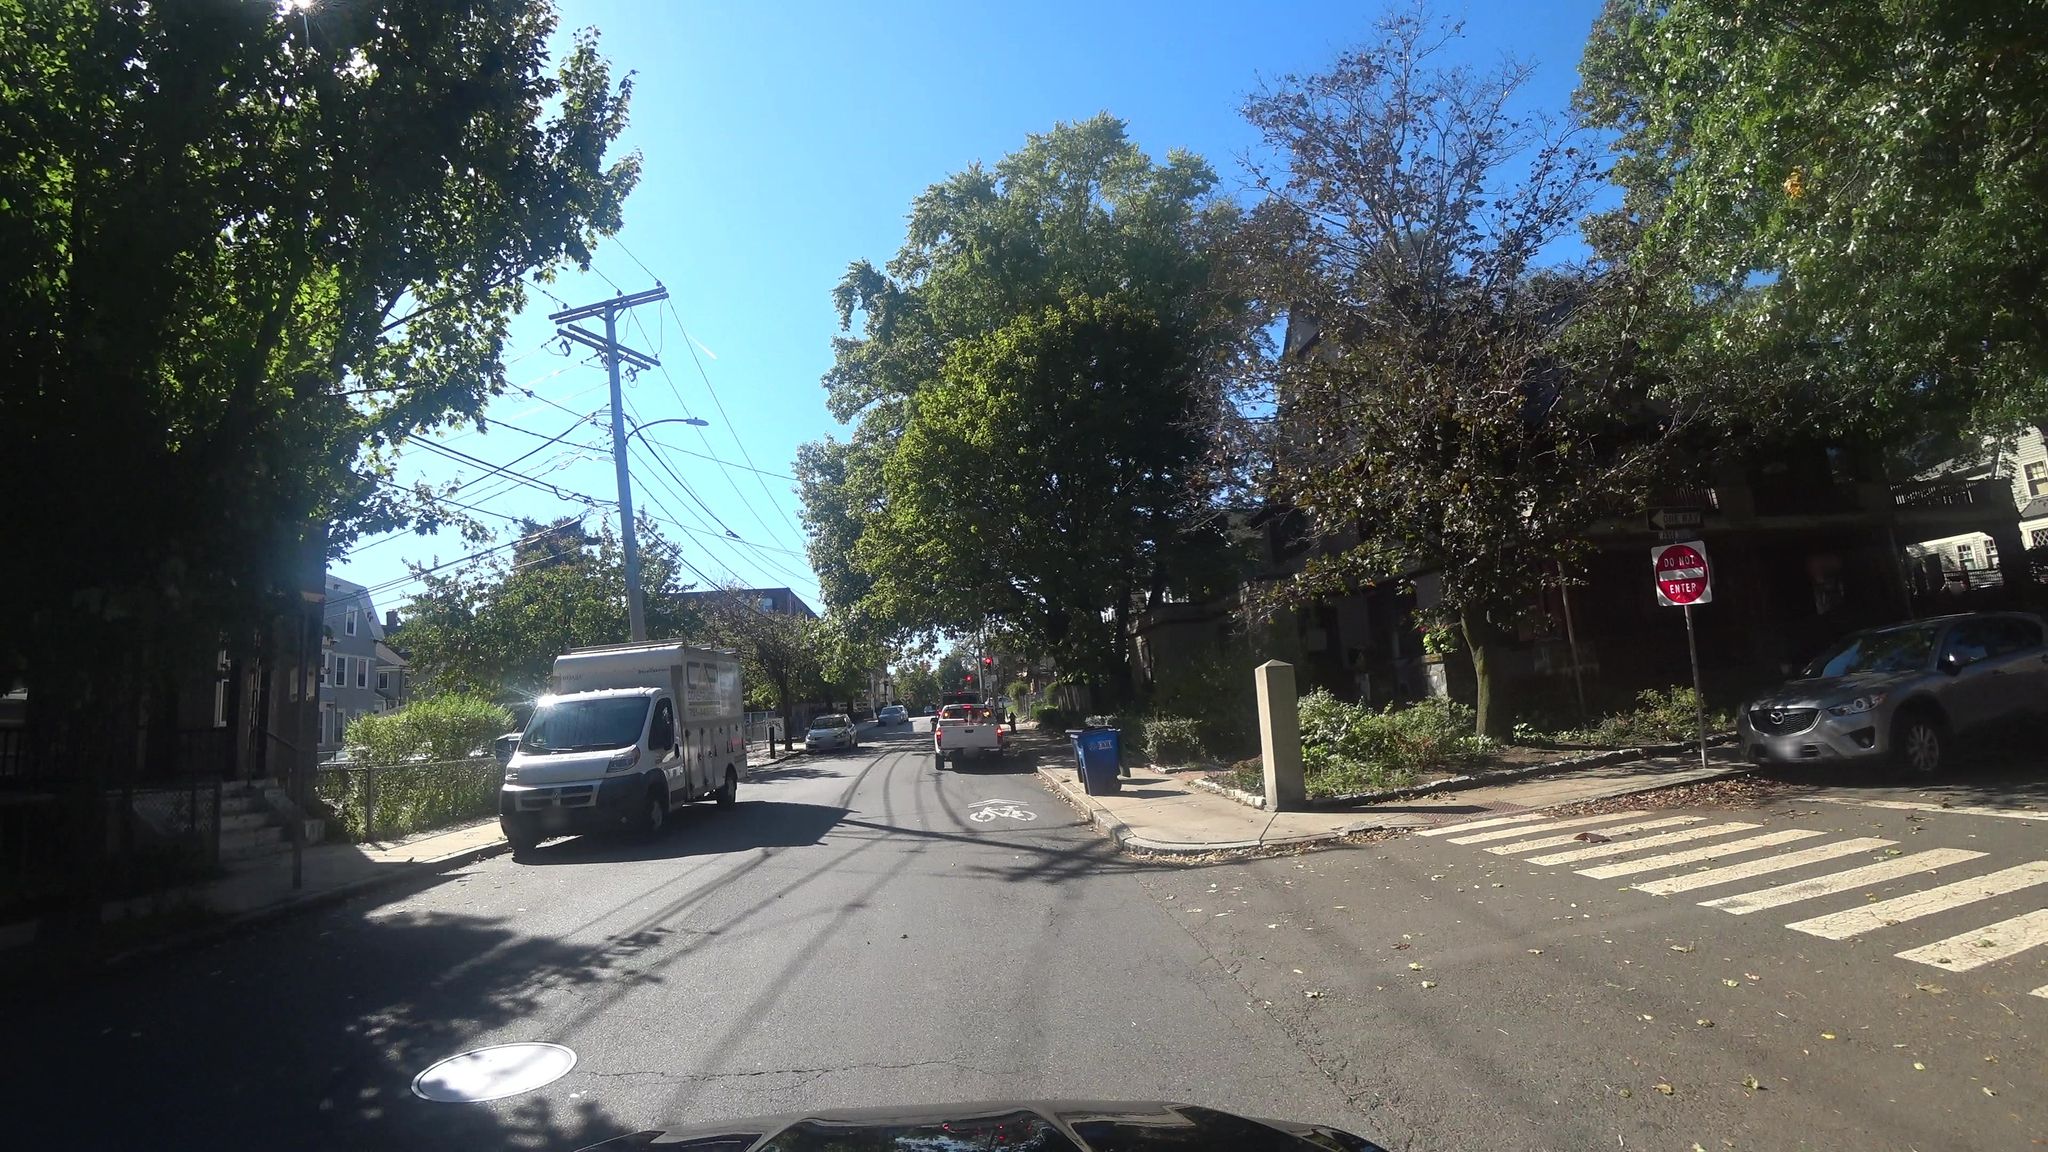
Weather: clear
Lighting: day
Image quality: good
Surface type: driving surface
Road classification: footway
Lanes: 2
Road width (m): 12.2
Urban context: urban centre
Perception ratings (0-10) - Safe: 4.82, Lively: 5.97, Beautiful: 7.23, Boring: 1.34, Depressing: 1.93, Wealthy: 4.96